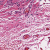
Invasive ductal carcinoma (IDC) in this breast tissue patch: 0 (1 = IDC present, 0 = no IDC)